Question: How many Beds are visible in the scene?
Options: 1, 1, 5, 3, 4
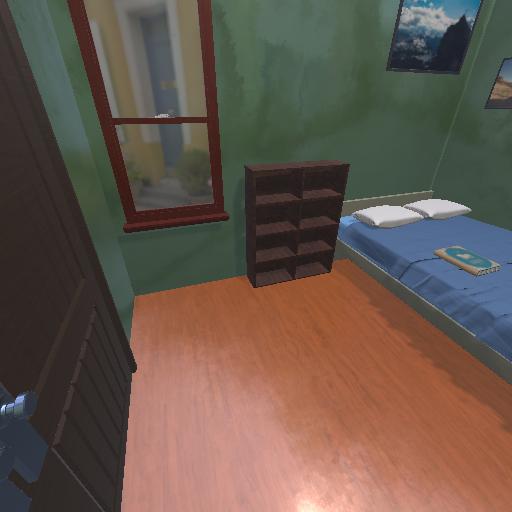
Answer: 1